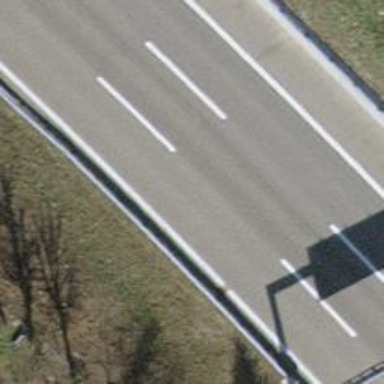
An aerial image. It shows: Circular junction on asphalt motorway.